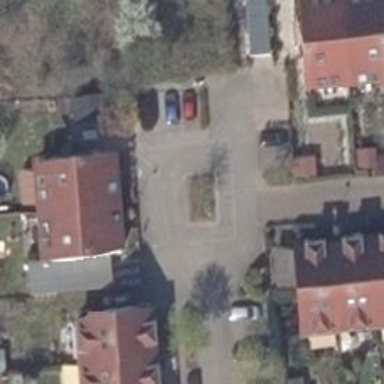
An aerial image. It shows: Living street.